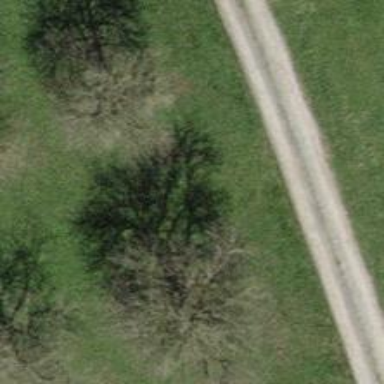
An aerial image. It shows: Beautiful tree in nature.